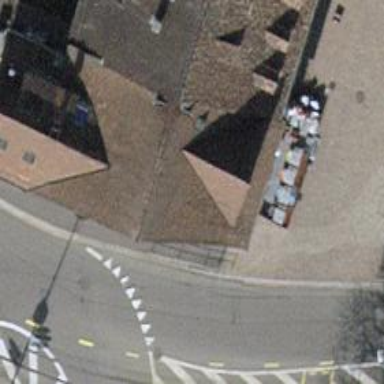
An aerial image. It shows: Restaurant.